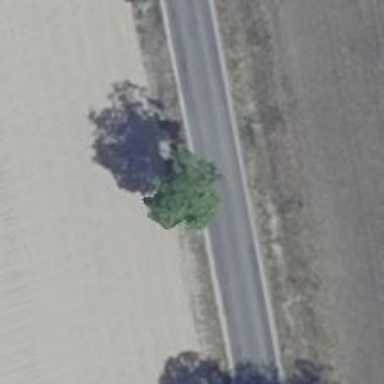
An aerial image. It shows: Deciduous broadleaved tree.